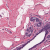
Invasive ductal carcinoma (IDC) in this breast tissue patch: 0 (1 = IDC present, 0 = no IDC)